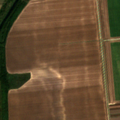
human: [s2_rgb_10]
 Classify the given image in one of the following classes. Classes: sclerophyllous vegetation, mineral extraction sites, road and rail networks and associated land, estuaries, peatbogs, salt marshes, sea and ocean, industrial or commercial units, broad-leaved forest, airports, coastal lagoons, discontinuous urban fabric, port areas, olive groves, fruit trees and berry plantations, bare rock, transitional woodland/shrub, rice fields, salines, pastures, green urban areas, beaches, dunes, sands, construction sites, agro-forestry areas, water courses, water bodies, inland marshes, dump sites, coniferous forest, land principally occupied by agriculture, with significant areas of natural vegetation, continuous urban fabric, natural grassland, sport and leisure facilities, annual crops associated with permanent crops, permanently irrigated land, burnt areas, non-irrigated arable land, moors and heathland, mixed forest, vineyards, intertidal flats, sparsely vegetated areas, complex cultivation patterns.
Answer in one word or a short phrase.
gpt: non-irrigated arable land, water courses